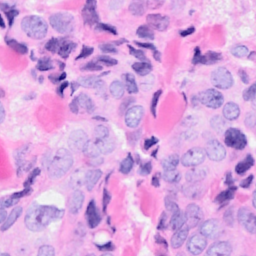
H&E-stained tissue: Breast